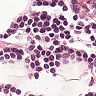
Metastatic tissue present: no